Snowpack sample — Rabbit Ears Pass, Jackson County, Colorado, USA (12/17/25, 1:08 PM MST)
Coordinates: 40.387, -106.625
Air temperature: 34 °F
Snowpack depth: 46 cm
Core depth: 10 cm
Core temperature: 30.2 °F
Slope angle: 6°, slope face: 165°
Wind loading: medium
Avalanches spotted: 0
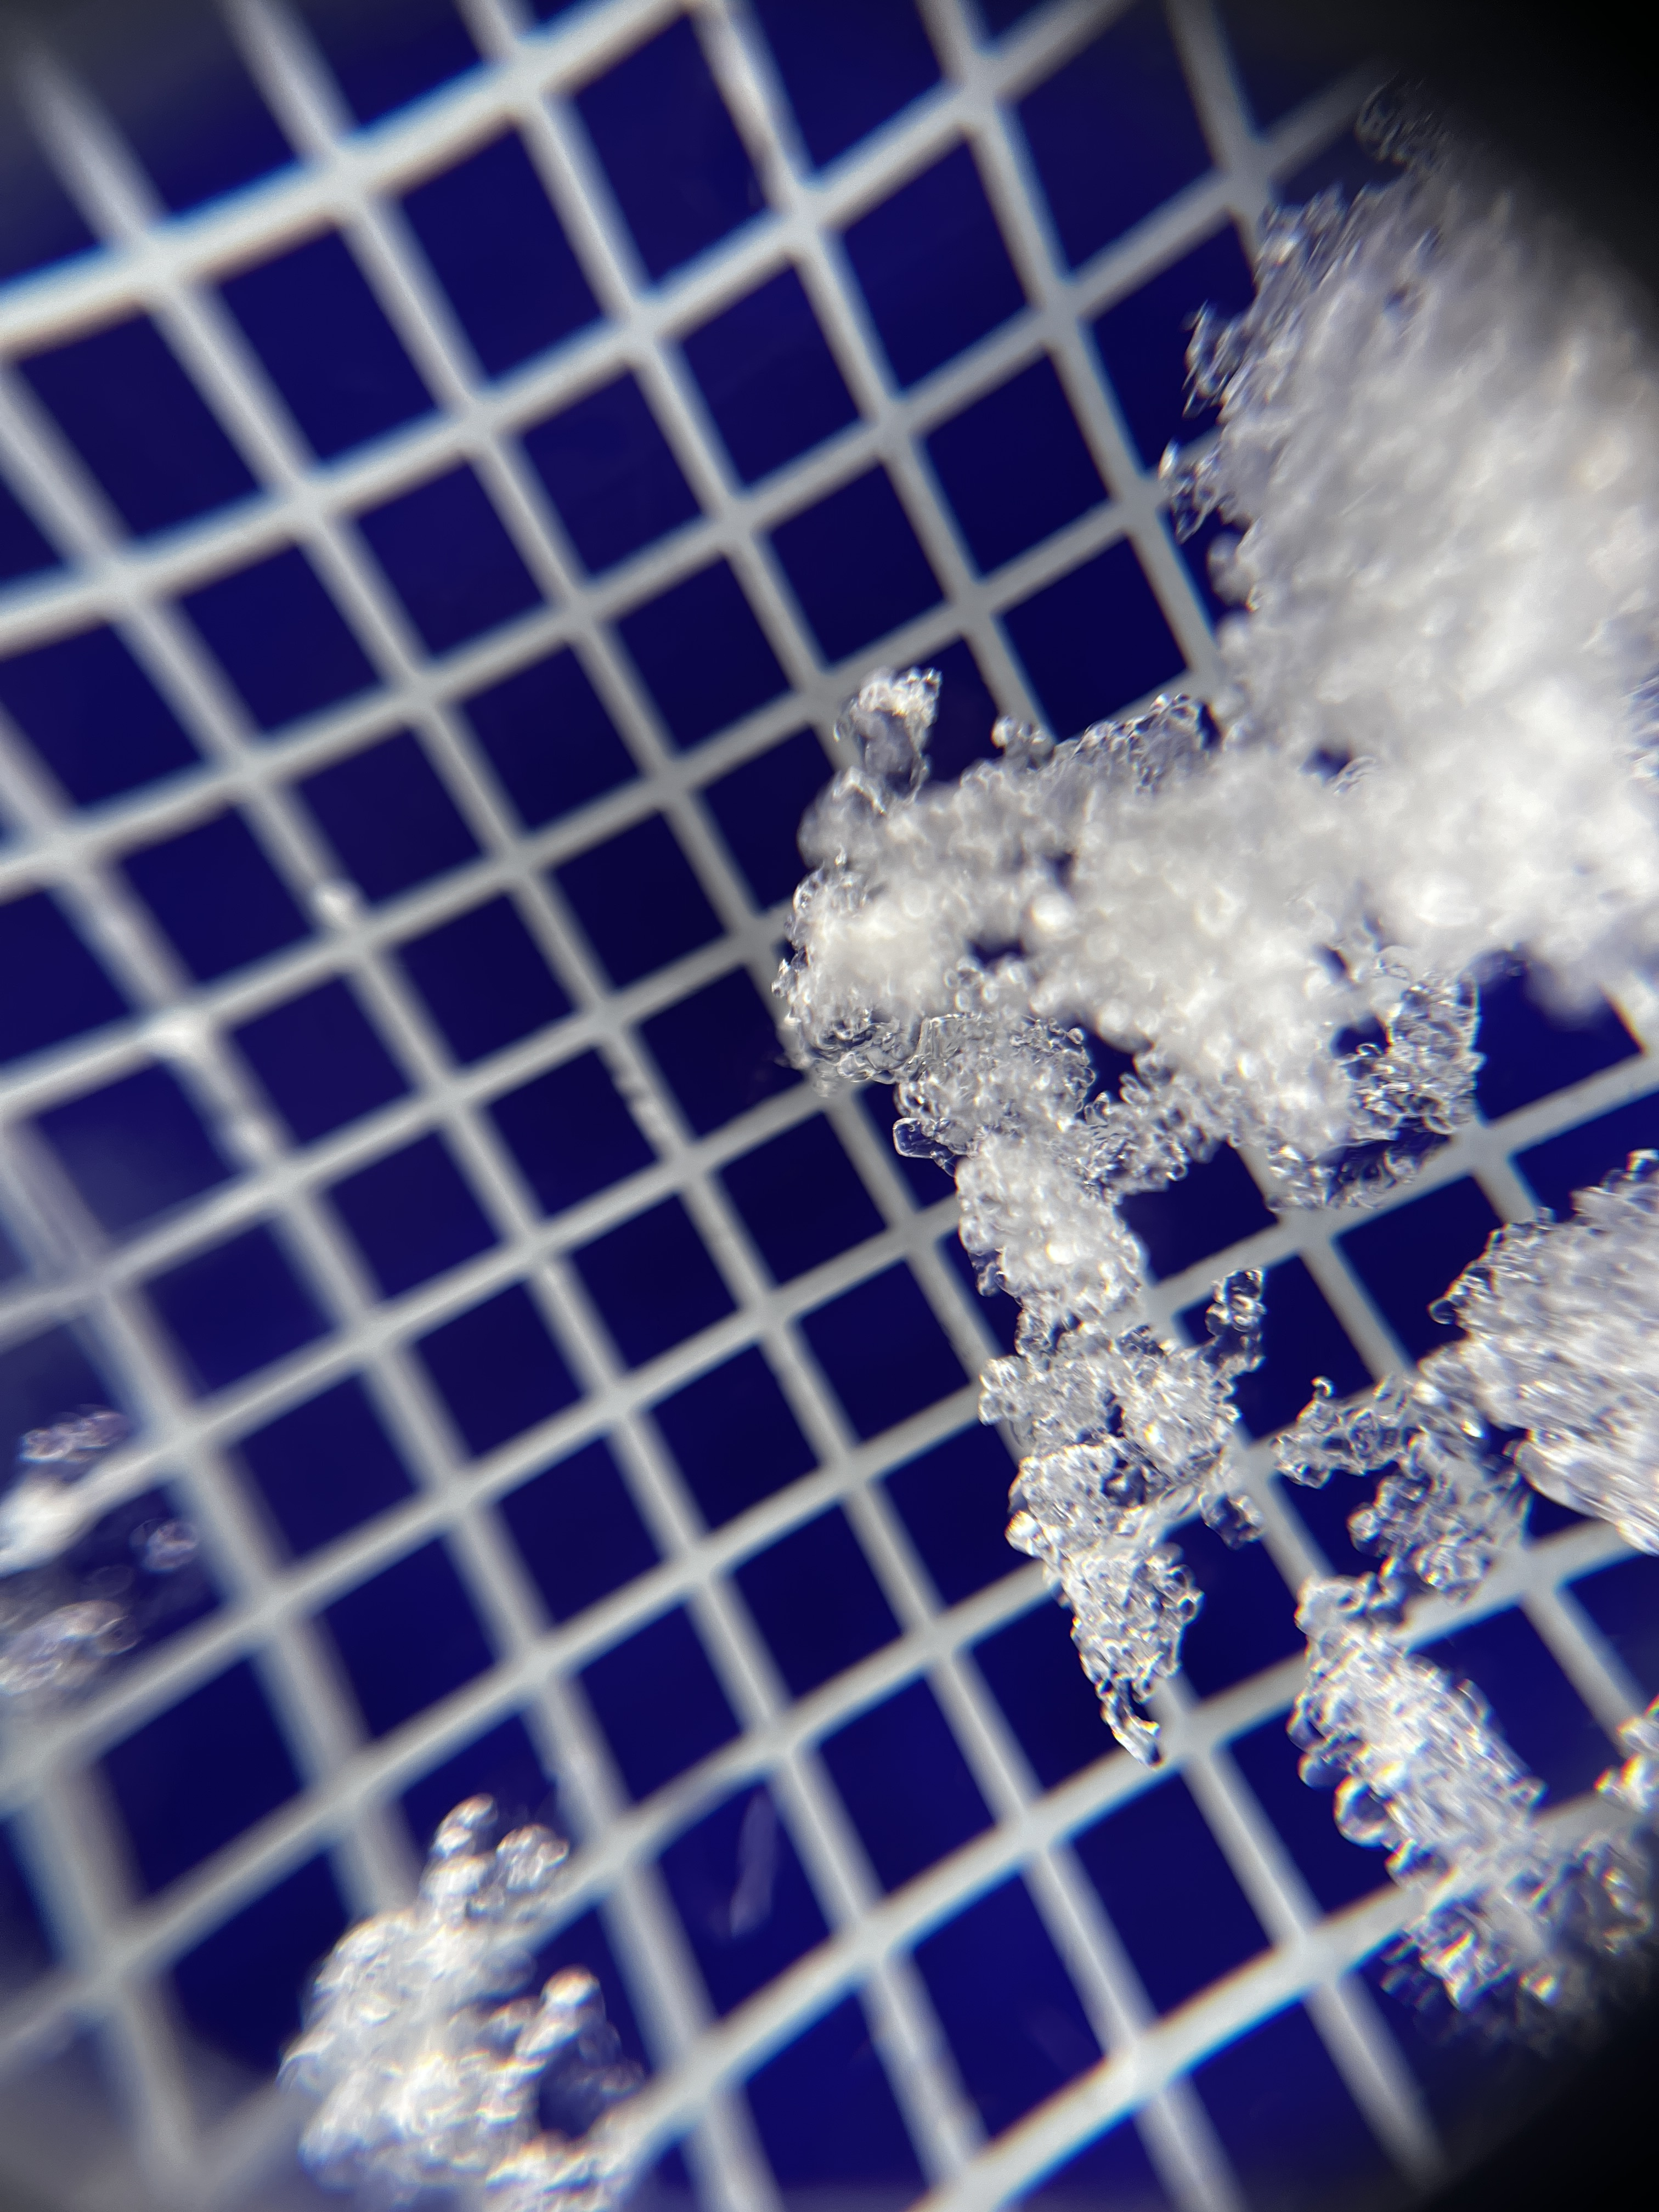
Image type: magnified_profile
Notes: No avalanches spotted nearby, although collected in a meadowy area with minimal risk on this face of the pass.